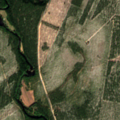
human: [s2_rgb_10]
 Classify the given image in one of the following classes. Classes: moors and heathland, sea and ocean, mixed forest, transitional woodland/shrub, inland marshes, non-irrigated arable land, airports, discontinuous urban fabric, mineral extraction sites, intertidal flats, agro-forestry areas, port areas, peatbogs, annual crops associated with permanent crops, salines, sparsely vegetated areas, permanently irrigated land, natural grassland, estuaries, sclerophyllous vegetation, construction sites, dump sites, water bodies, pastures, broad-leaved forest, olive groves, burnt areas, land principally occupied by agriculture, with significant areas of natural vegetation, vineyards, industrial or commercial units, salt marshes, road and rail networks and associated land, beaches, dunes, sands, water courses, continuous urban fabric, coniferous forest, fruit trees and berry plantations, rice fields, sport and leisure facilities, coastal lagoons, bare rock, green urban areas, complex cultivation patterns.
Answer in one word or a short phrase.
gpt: coniferous forest, mixed forest, transitional woodland/shrub